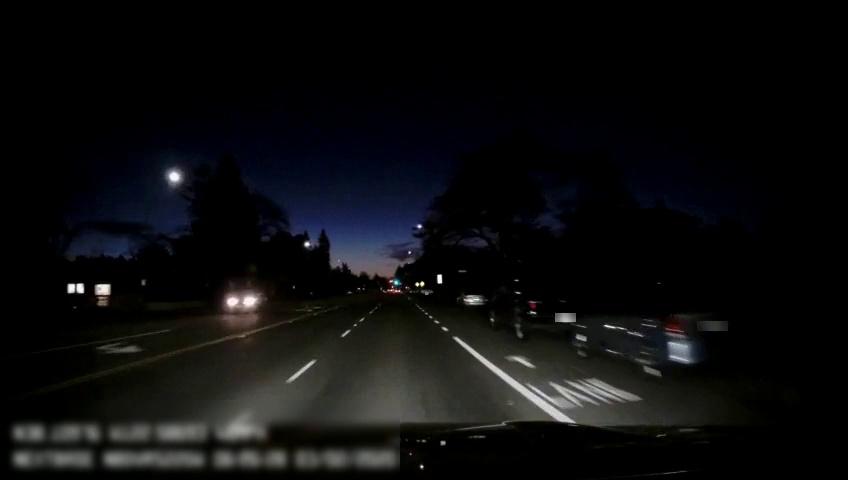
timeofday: Night
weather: Cloudy
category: Drivable Space
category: Vehicles | Car
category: Vehicles | Car
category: Vehicles | Car
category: Vehicles | Car
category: Vehicles | Truck
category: Lanes | Current Lane
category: Lanes | Current Lane
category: Lanes | Alternate Lane
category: Lanes | Opposite Lane